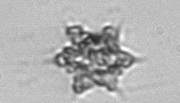
Label: Dictyocha